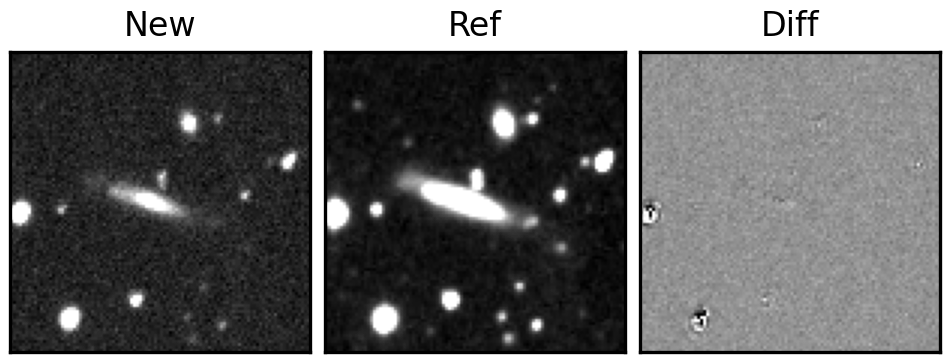
Label: real